Interaction volume radius: 5 \u00c5
Interaction volume height: 20 \u00c5
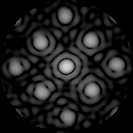
Disorder parameter: 0.189